Field crop: tomato
Growth stage: 2
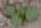
Species: solanum